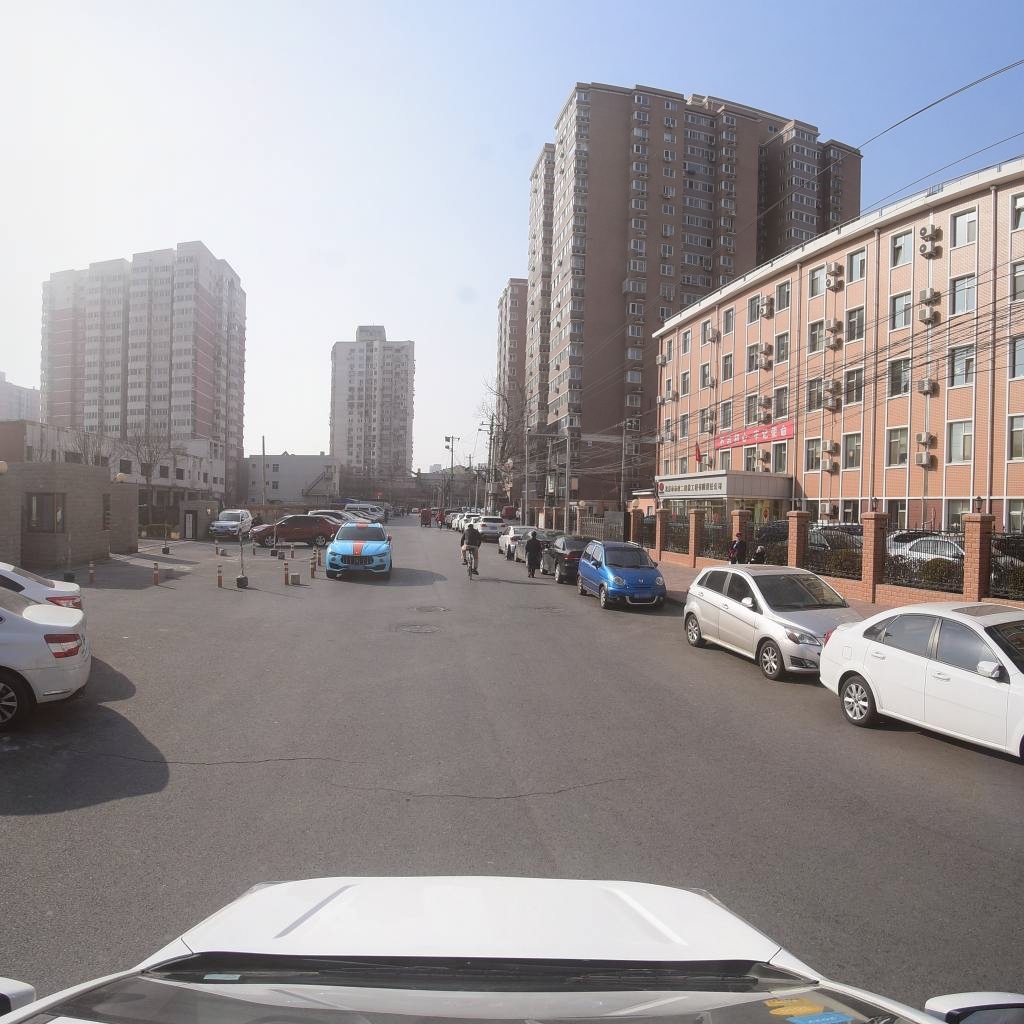
Region: Fengtai
Road damage annotations: manhole cover, transverse crack, transverse crack, manhole cover, manhole cover